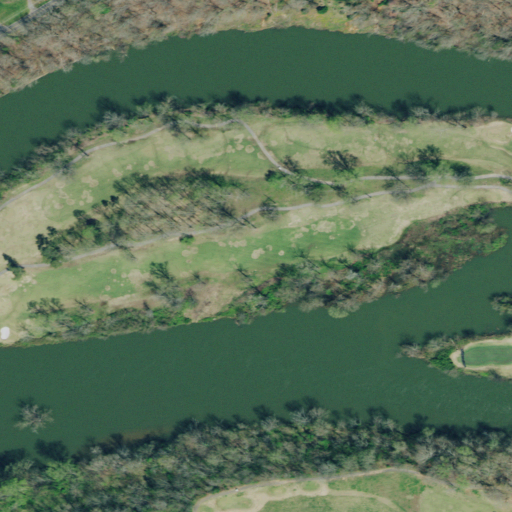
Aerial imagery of island in Tennessee named Cain Islands containing pasture, open water, deciduous forest, mixed forest, open development, grassland, and low intensity development